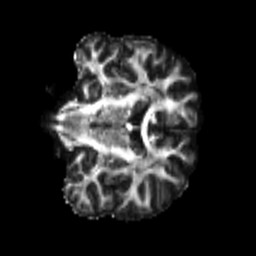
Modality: FA
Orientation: coronal
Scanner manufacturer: siemens
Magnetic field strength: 3 T
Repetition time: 4 s
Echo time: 0.0594 s